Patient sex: F
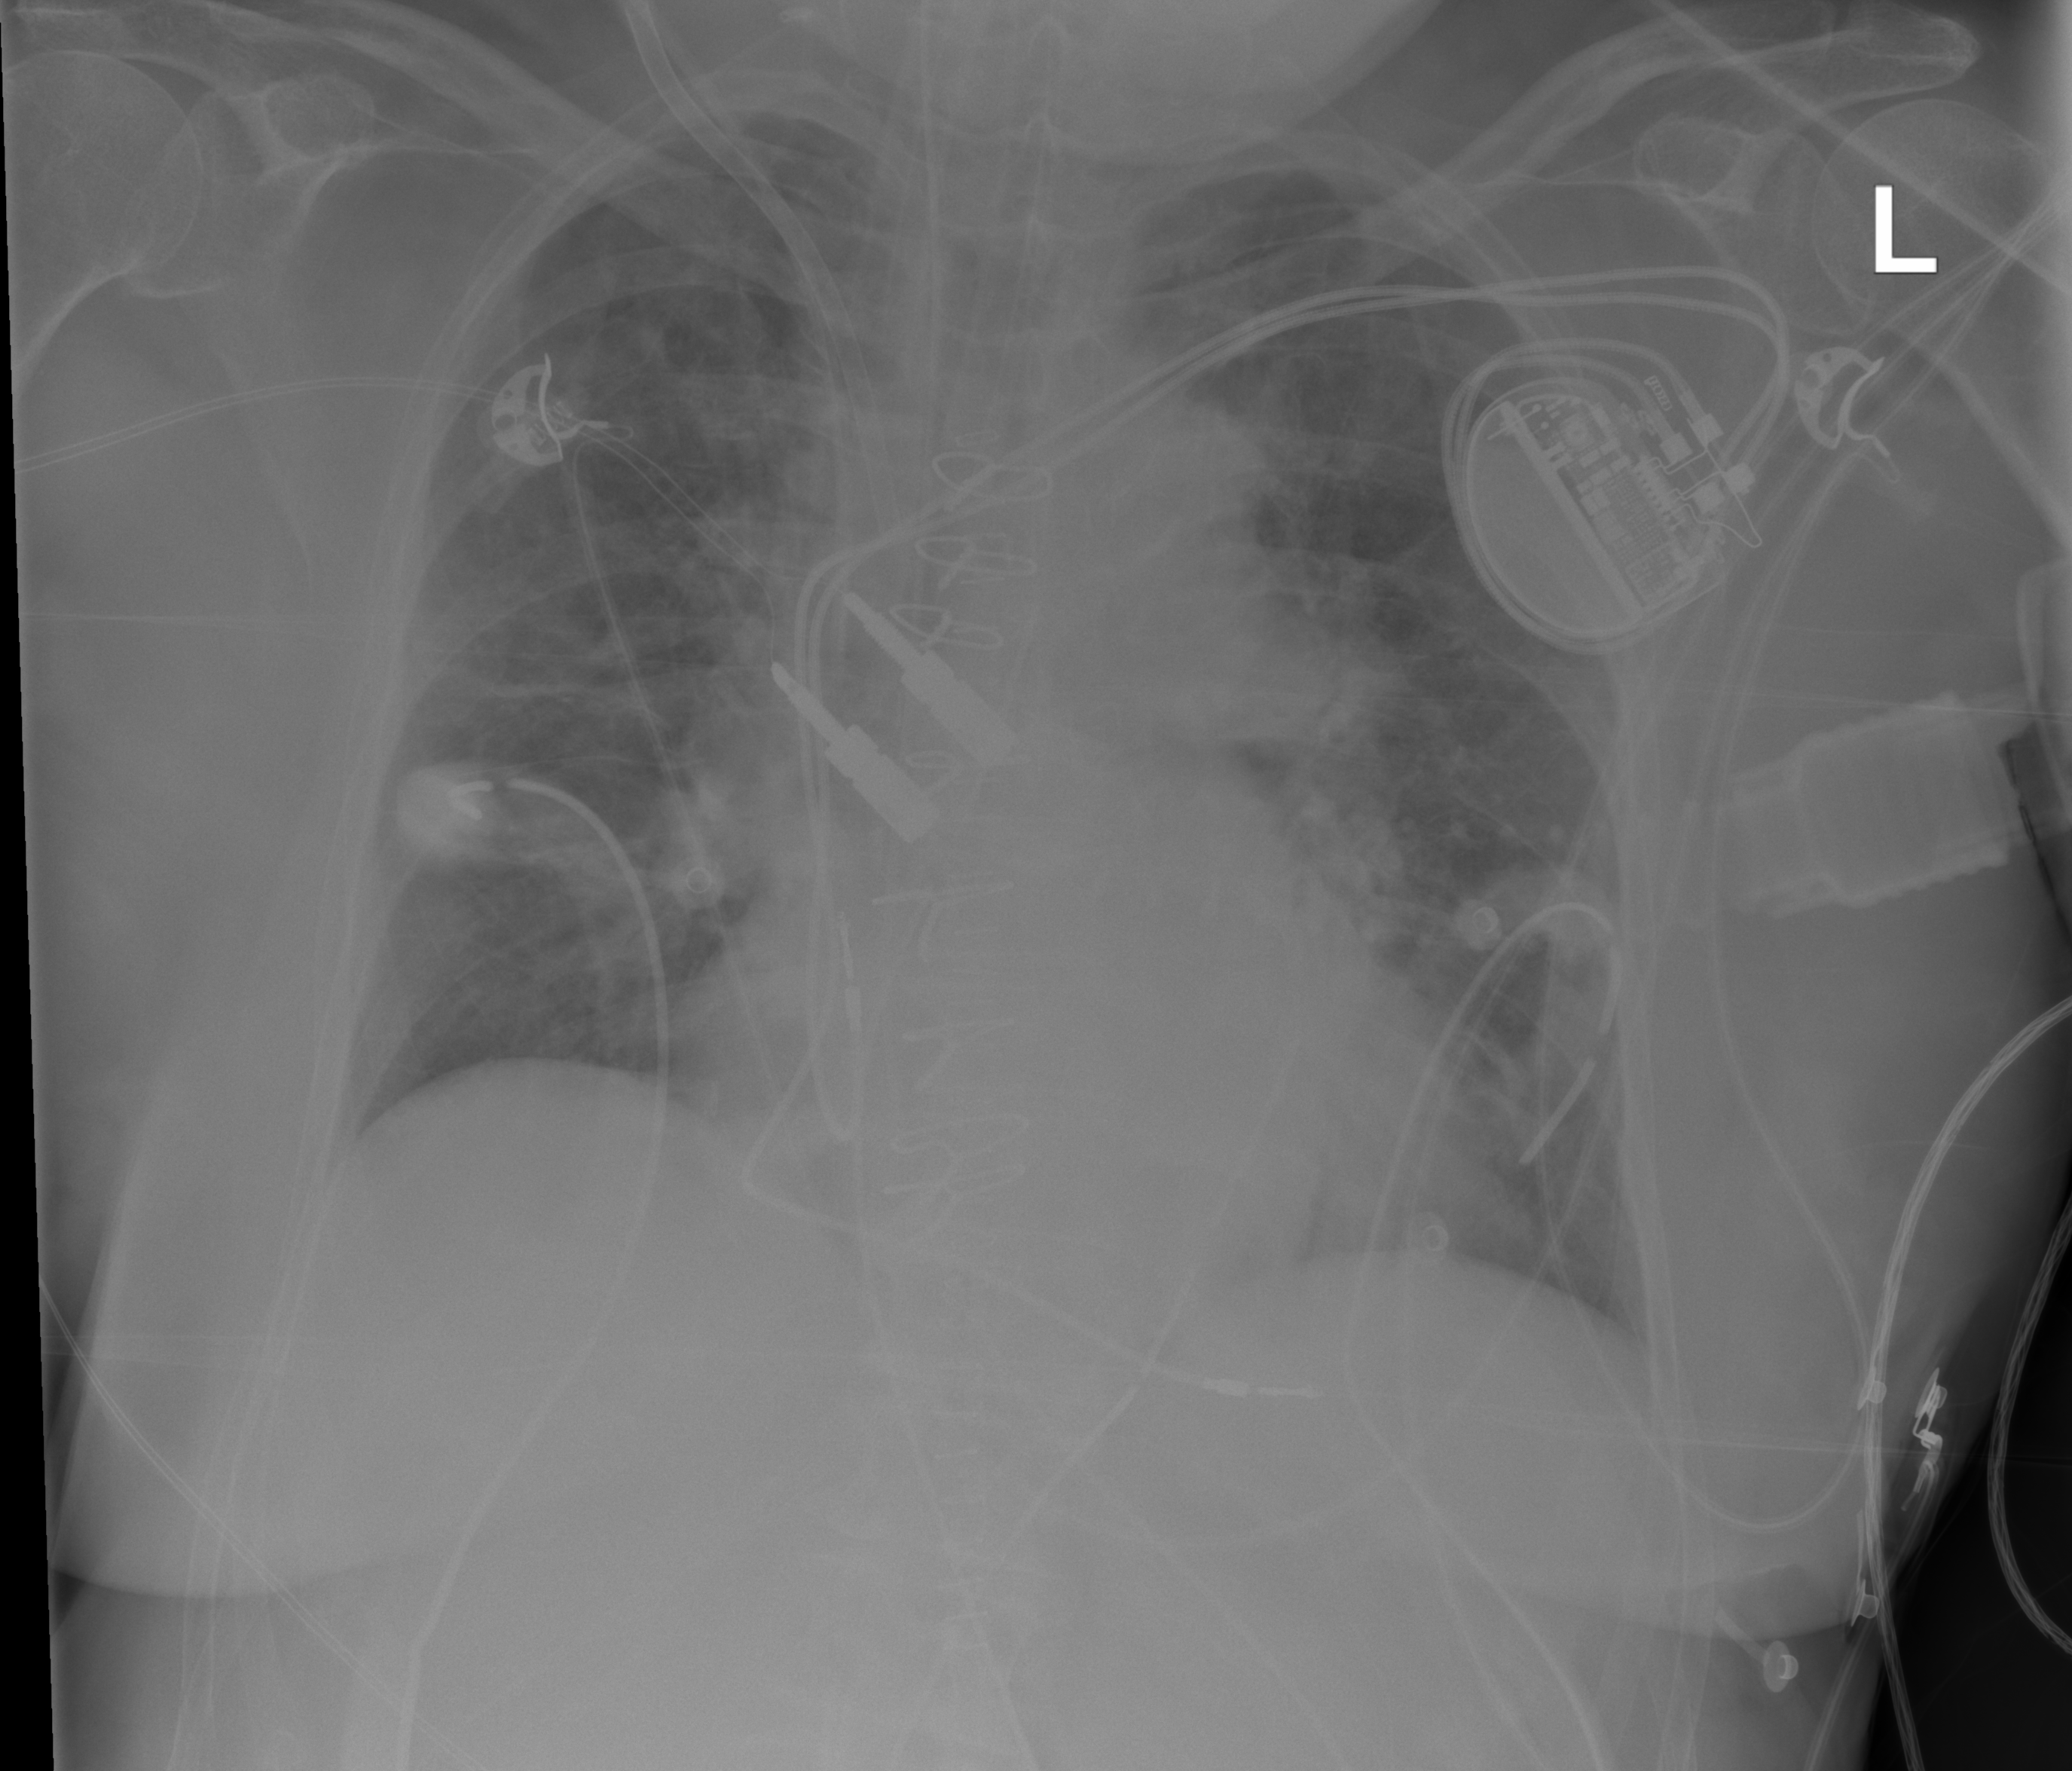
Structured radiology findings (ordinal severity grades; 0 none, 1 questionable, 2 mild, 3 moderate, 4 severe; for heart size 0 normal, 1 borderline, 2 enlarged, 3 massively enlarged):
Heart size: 2
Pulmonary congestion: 2
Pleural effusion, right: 0
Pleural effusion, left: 0
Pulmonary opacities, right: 0
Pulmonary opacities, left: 0
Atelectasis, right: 0
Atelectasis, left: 0